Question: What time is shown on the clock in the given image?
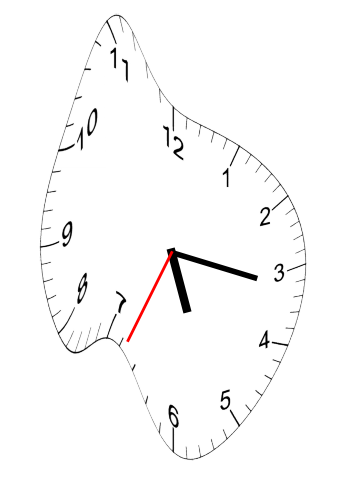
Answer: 05:16:34